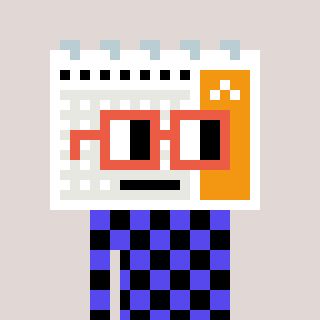
a pixel art character with square orange glasses, a calendar-shaped head and a computerblue-colored body on a warm background